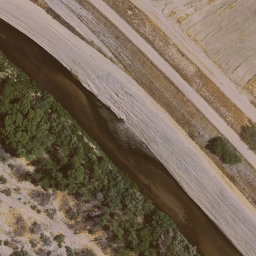
Label: river